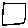
Label: square